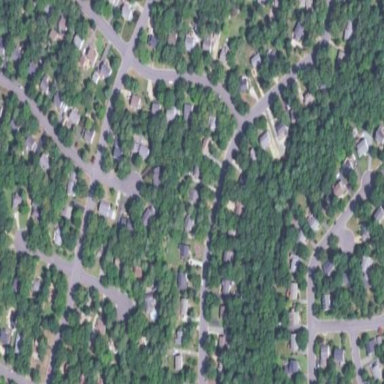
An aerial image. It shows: Residential area within neighborhood.